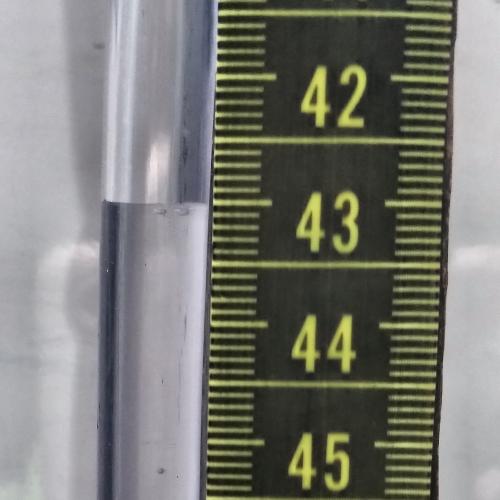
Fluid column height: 43.0 cm